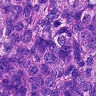
Metastatic tissue present: yes